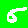
Digit: 5